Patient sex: F
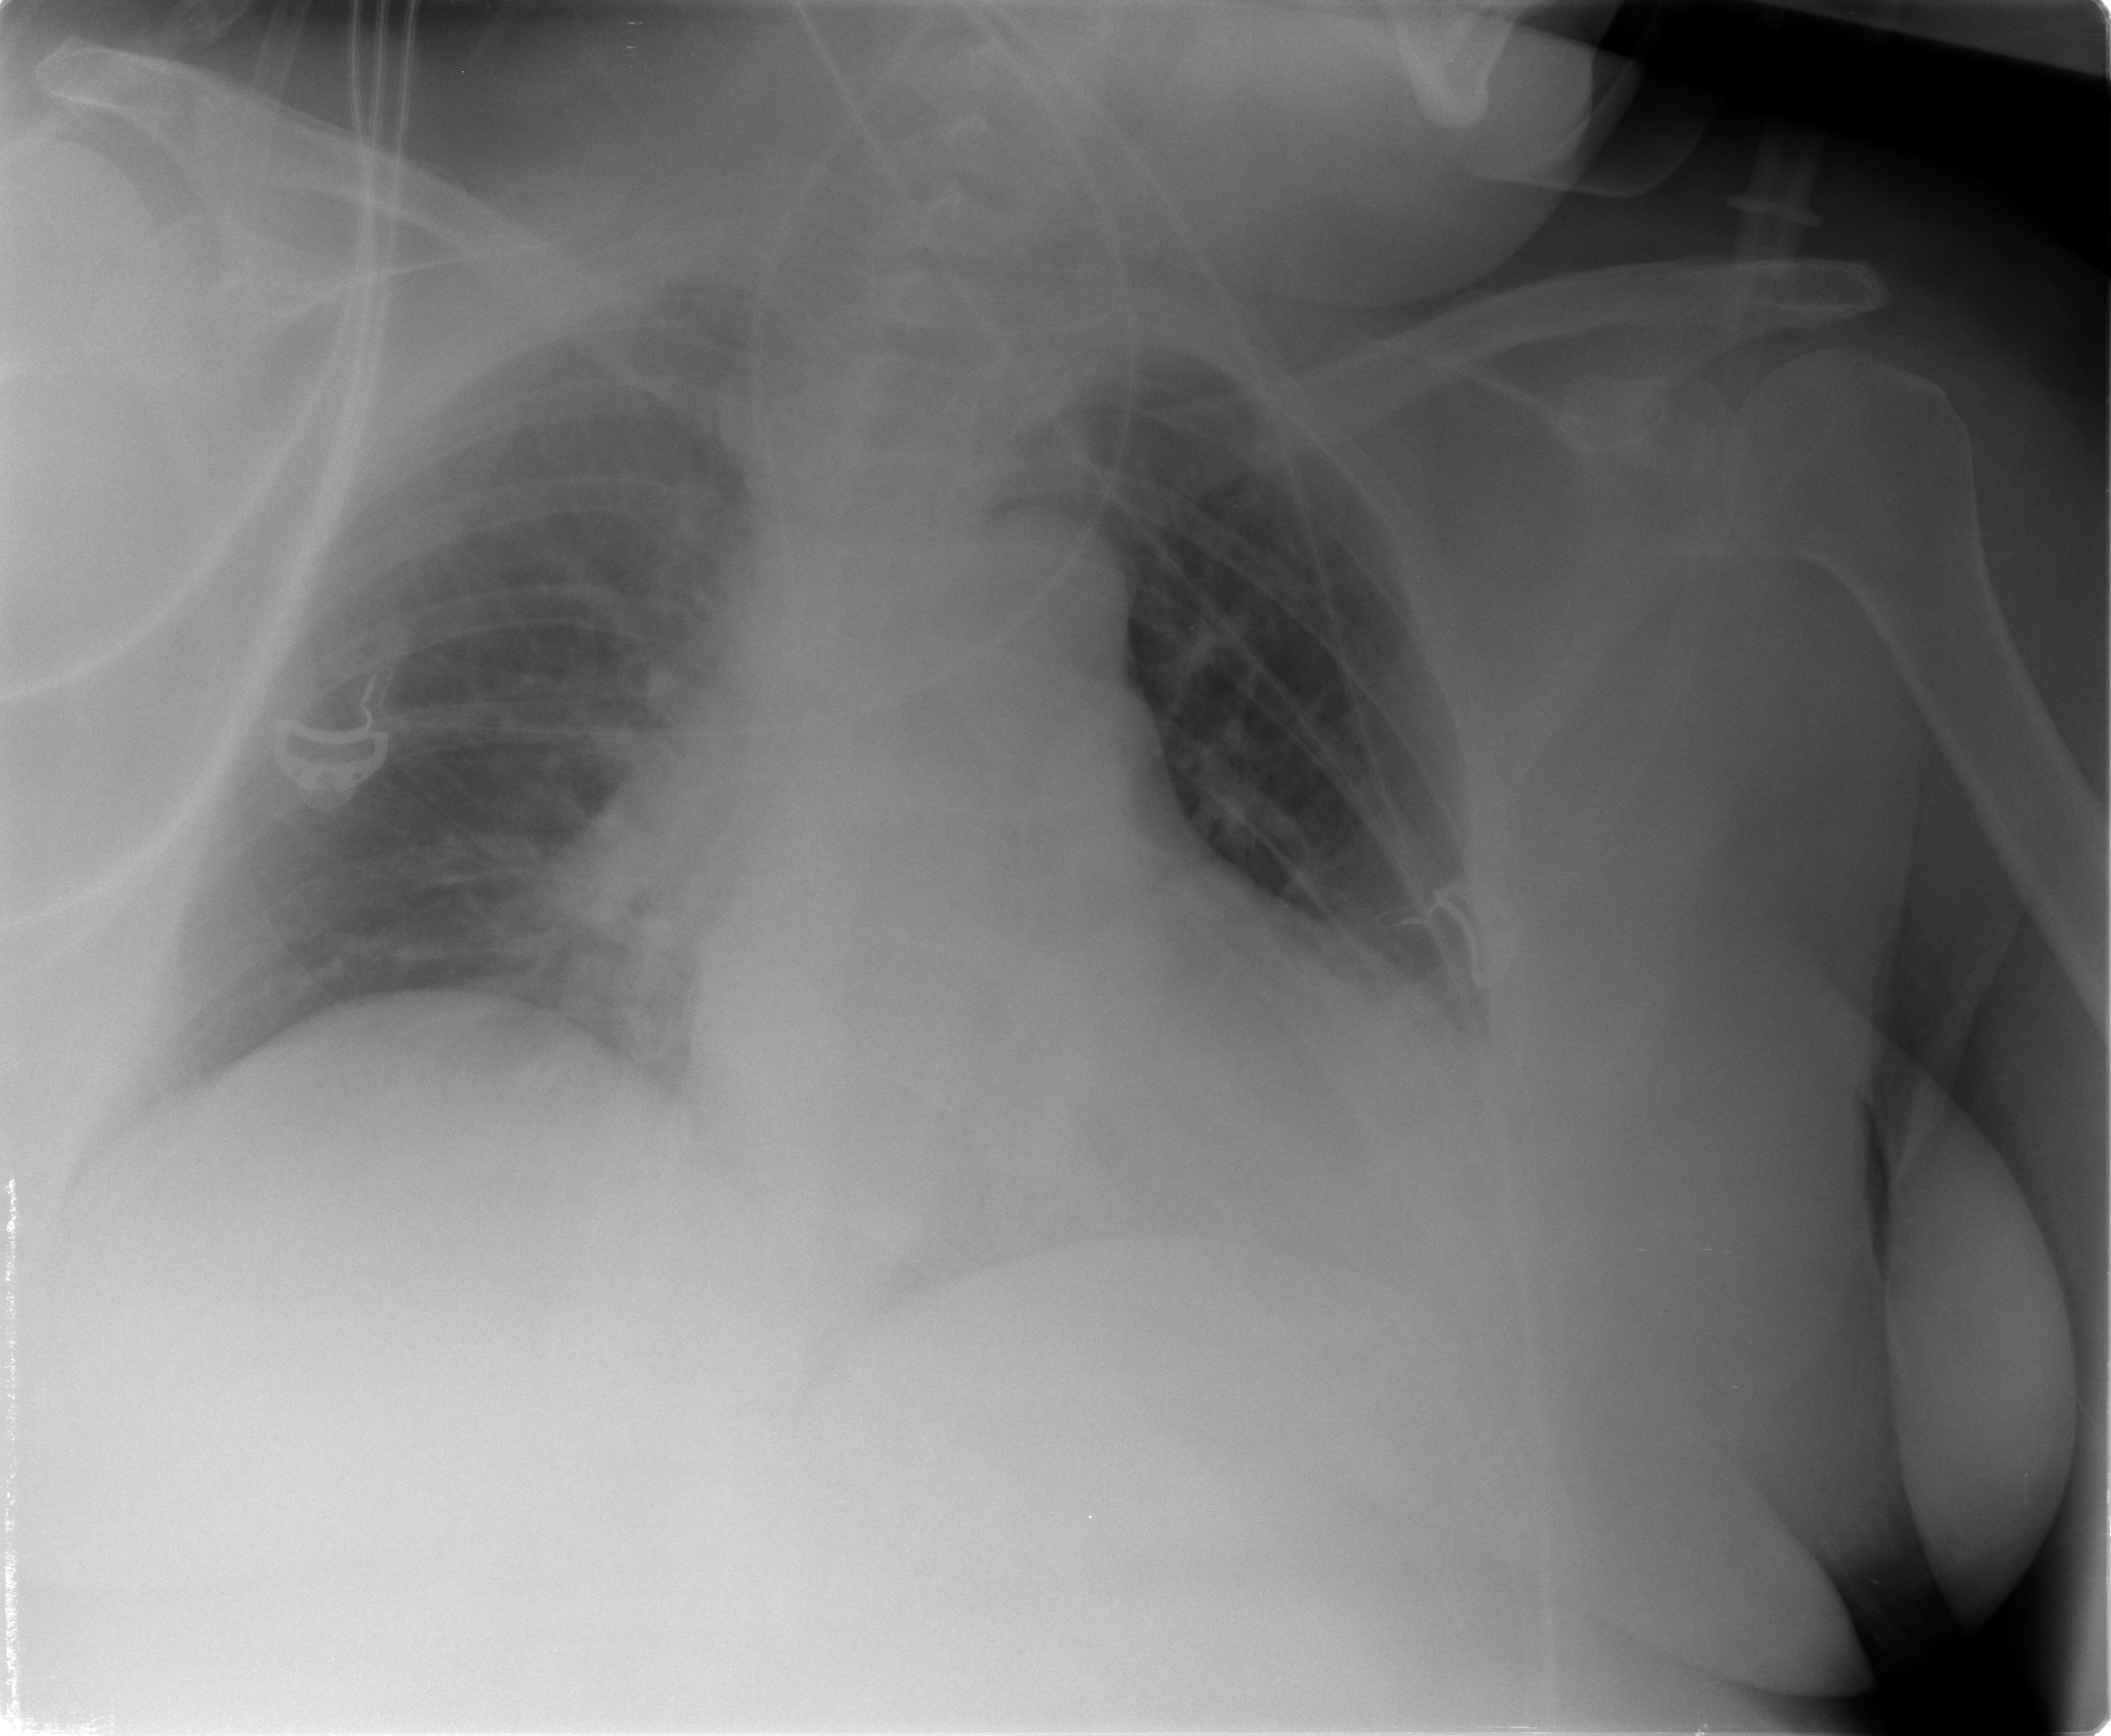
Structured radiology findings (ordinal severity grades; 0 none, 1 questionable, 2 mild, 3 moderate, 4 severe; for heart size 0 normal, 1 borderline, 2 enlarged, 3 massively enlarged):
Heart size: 2
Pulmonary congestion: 2
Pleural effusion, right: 1
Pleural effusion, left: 2
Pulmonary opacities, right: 0
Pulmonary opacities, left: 0
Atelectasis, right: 2
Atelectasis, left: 2